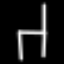
Label: chair